CT reconstruction: convct
Segmentation target: spine
Patient: M, age 69
ISS stage: Stage 1
Metal implant: no
Axial slice:
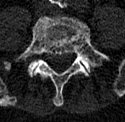
Sagittal slice:
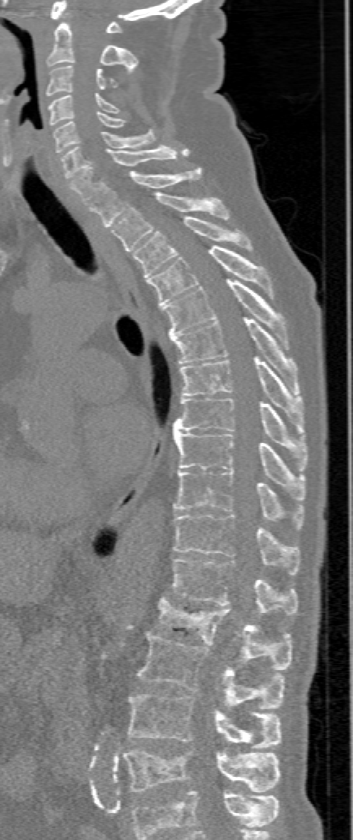